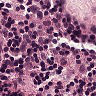
Metastatic tissue present: no